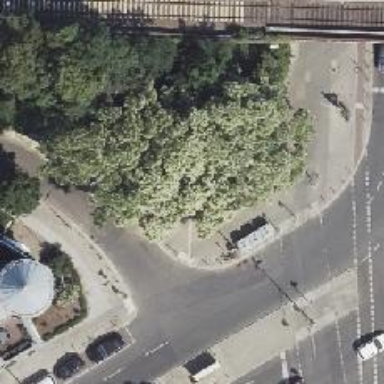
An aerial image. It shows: Subway entrance for public transport.